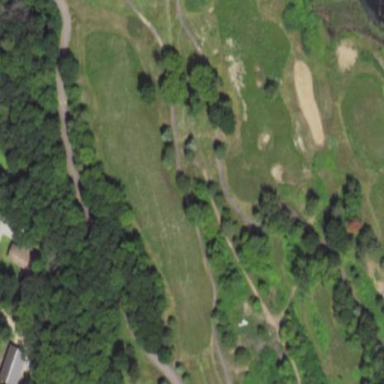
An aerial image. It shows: Area of rough grass used for golf.